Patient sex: M
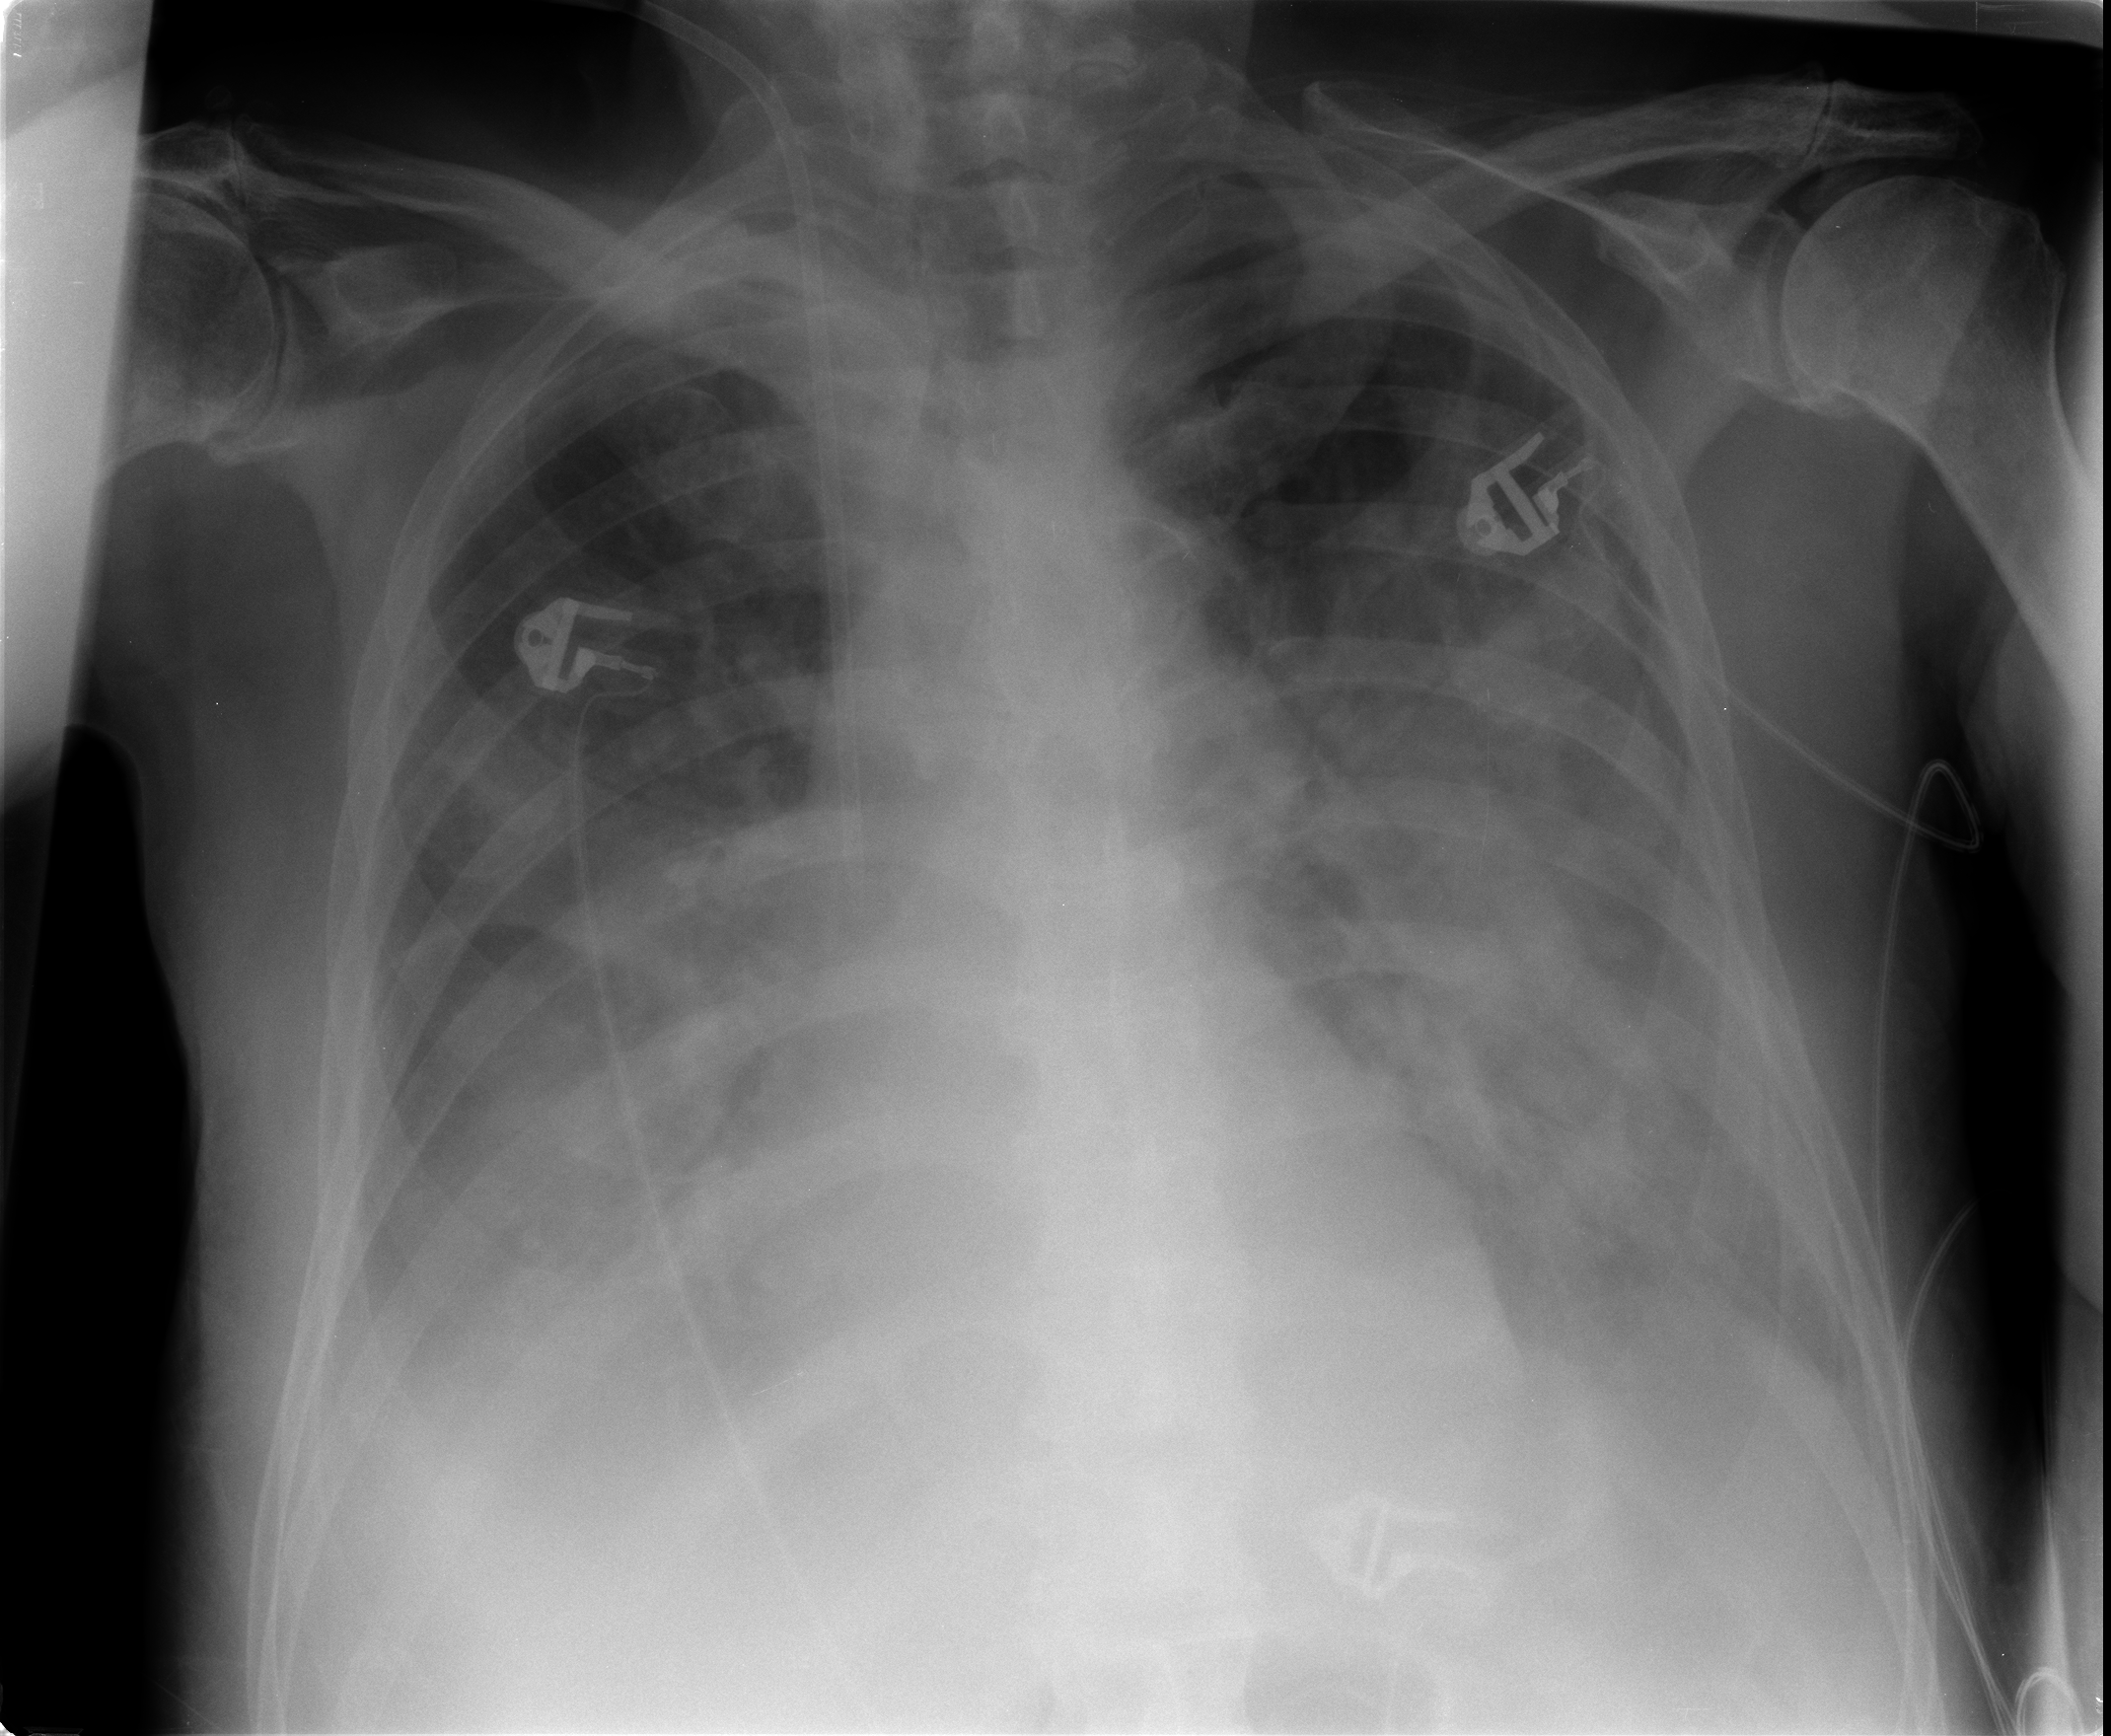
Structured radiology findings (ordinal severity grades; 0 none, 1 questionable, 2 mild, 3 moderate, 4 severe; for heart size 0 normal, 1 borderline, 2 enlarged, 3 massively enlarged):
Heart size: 0
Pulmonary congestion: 2
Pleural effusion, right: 2
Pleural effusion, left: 2
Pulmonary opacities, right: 4
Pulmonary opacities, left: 4
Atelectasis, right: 3
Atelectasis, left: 3